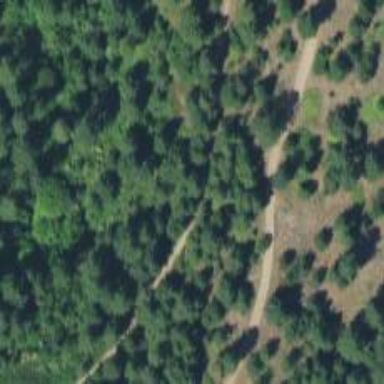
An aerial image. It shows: Path with excellent visibility for trail.